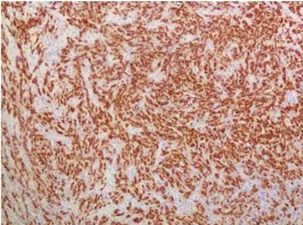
SOX10 histochemical staining.
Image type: pathology (immunostaining)